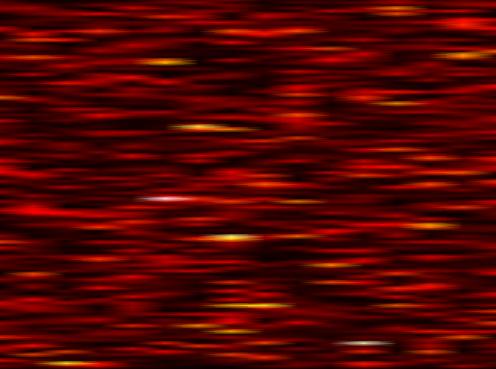
Label: WOLA